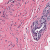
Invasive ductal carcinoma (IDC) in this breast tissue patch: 0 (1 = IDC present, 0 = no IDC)